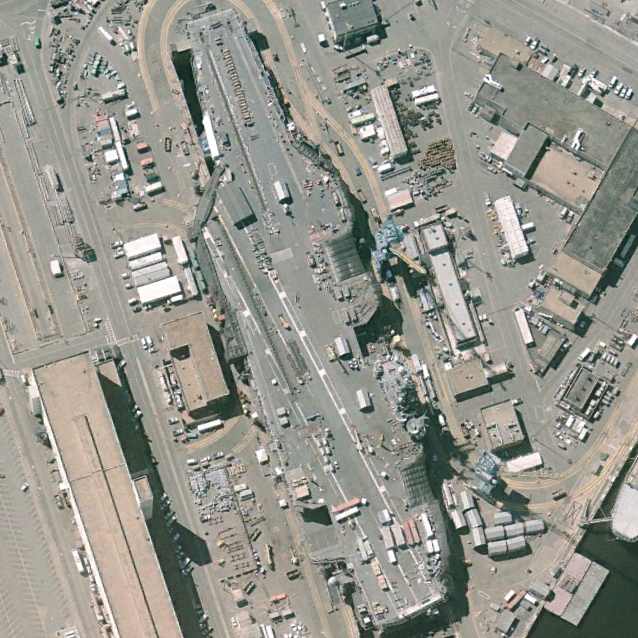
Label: aircraft_carrier